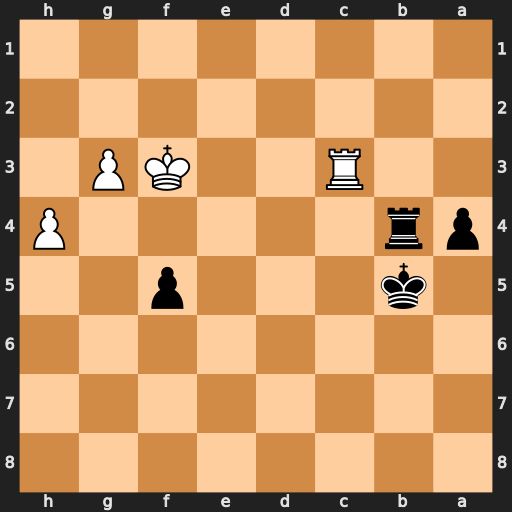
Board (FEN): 8/8/8/1k3p2/pr5P/2R2KP1/8/8
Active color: b
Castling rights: -
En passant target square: -
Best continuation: Rb3 Rxb3+ axb3 h5 b2